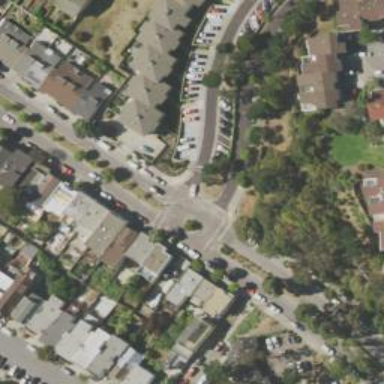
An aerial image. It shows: Roundabout on residential road.